Question: Can the native android splash screen color be changed programmatically, so that it can be set fitting to the theme chosen for the Flutter app?
Kind of like how the WhatsApp splash screen loads in a dark theme when the System theme is set to dark.
Dark and light WhatsApp splash screen:

I guess this uses two themes for the splash screen, which are linked to the system theme, but I don't know that much about how and if that's possible.
So the question is: Is it possible to change the color/theme of the splash screen while running a flutter application, so that on the next start of the app the native android splash screen loads in the same theme as the Flutter app?
(Sorry if I repeated myself a lot, but I want to describe what I'm asking as good as possible)
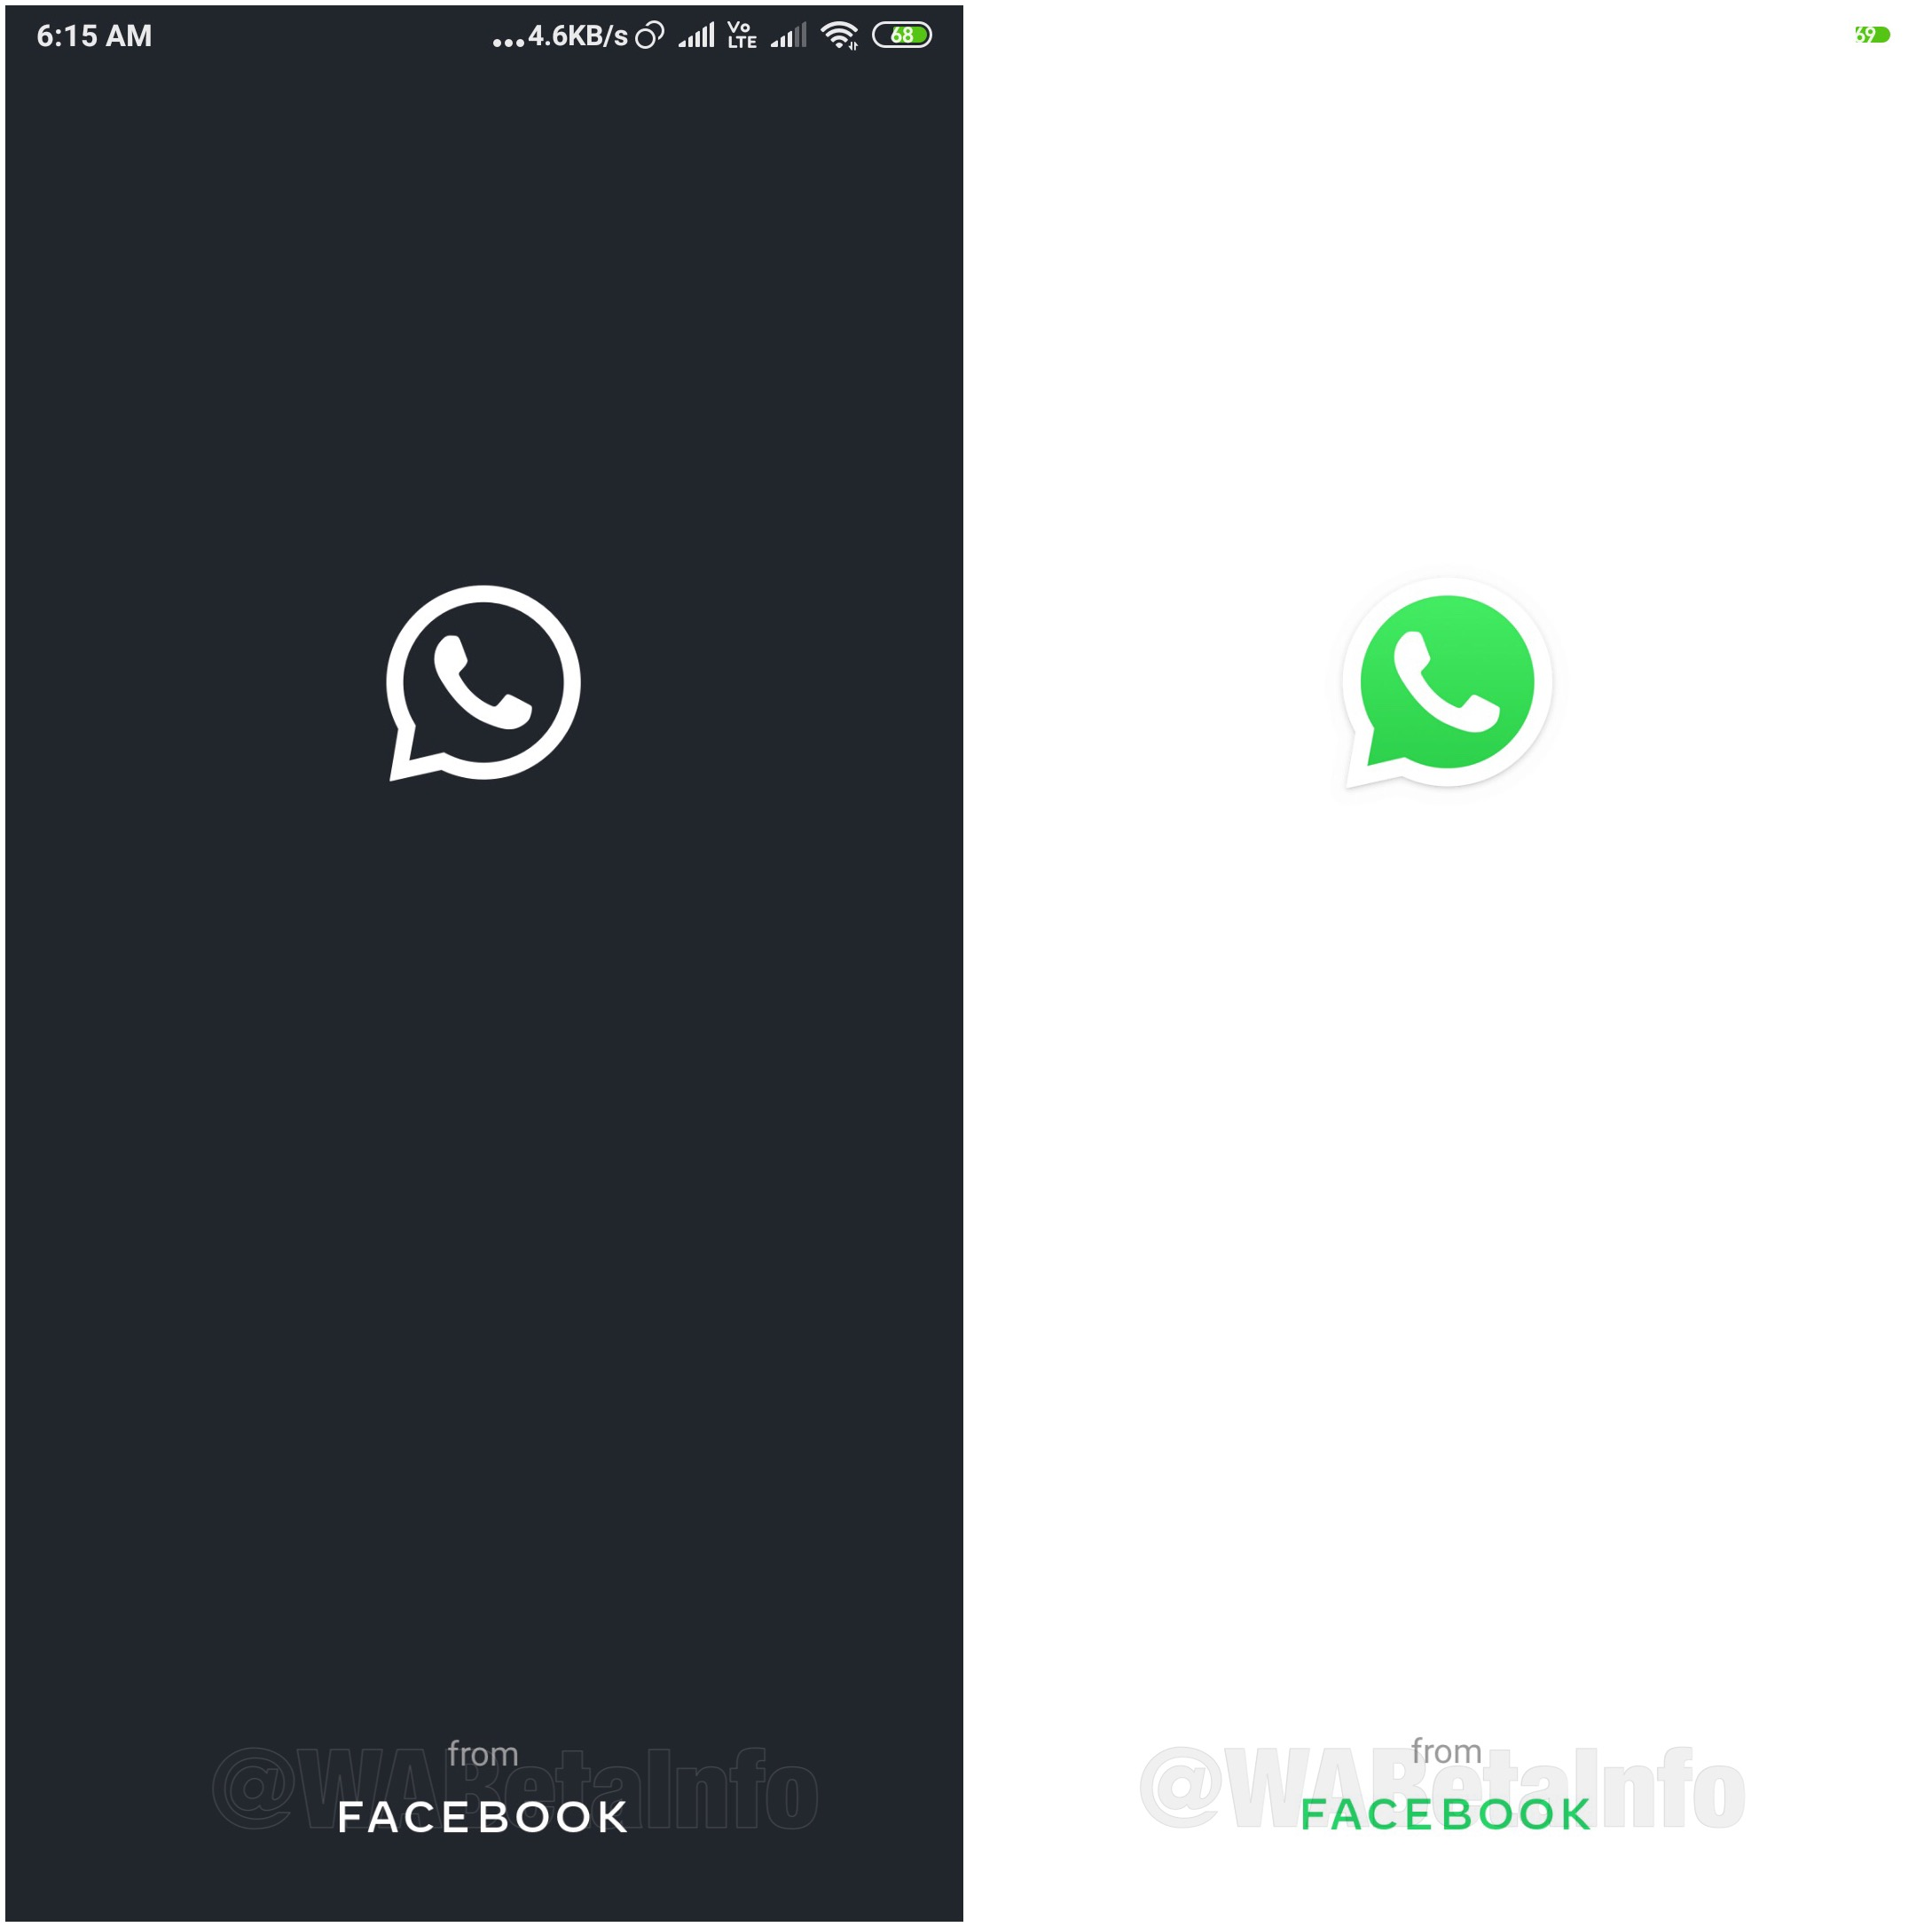
Answer: In your project folder's 'android/app/src/main/res' there should be a 'drawable' folder, which contains the 'launch_background.xml' for light theme. Duplicate this folder and call the second one 'drawable-night' and configure the dark theme style. It will automatically change based on Android's system theme.
The 'launch_background.xml' in the 'drawable' (light theme) folder can be structured as so, to display an image with a white background:
'''
<layer-list xmlns:android="http://schemas.android.com/apk/res/android">
<item android:drawable="@android:color/white" />
<item>
<bitmap
android:gravity="center"
android:src="@drawable/launch_image" />
</item>
</layer-list>
'''
The same can be done in the 'launch_background.xml' in the 'drawable-night' (dark theme) folder, replacing '"@android:color/white"' with '"@android:color/black"' for a black background.
Do note that the images must be inside of the 'drawable' and 'drawable-night' folders being used respectively. As far as I know, the format must be a png.
I found <URL> that addresses and explains native splash screen theming.